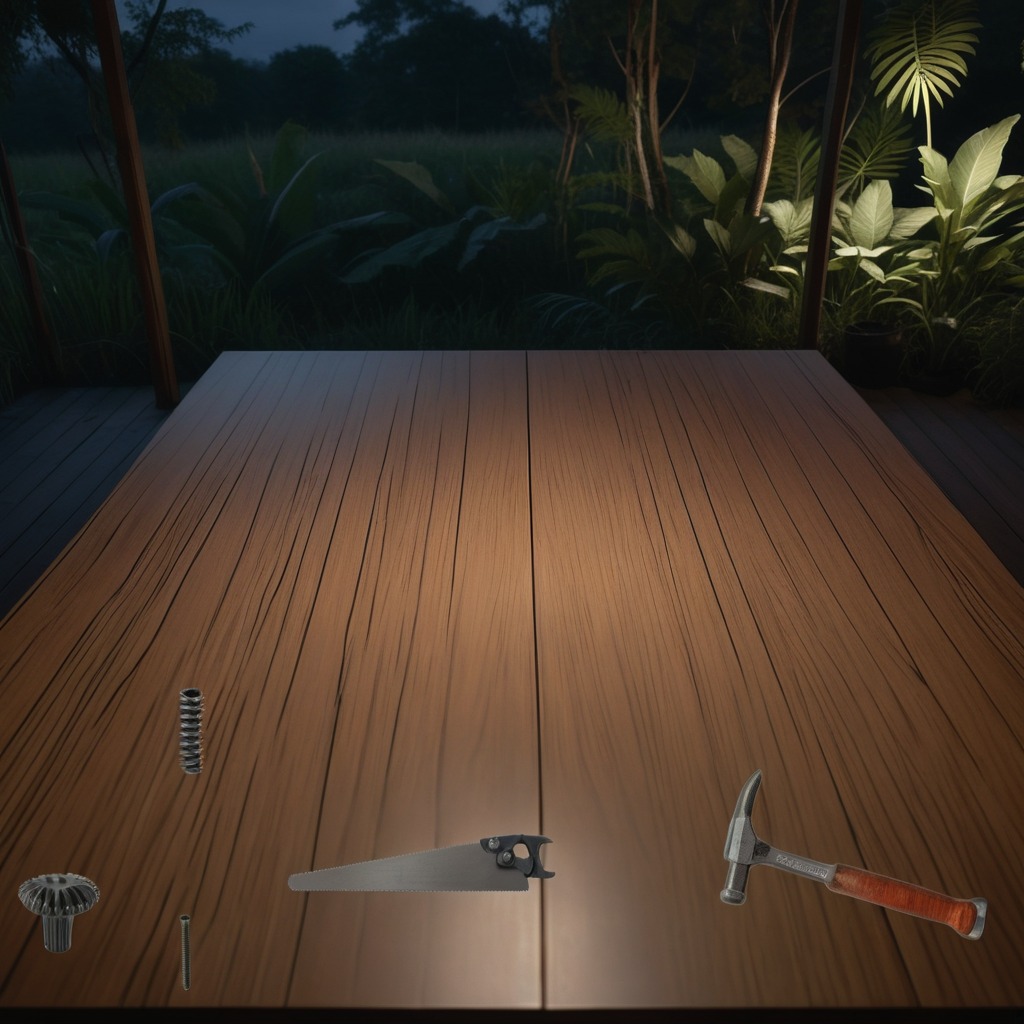
A steel gear with teeth, a hammer, a metal machine screw, a coiled metal spring, and a handheld metal saw are lying on a wooden table inside a jungle field workshop tent at night.